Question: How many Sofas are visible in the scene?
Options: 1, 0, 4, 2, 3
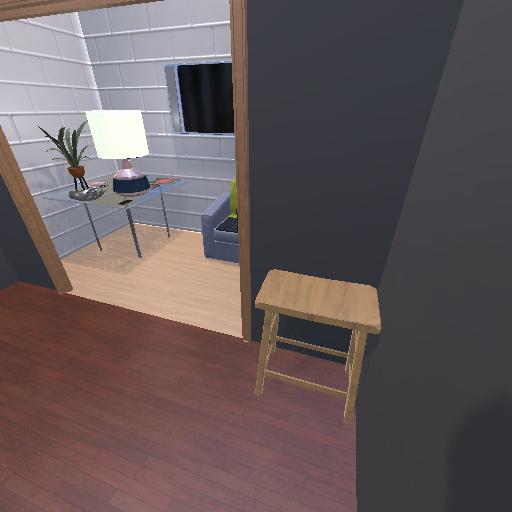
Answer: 1